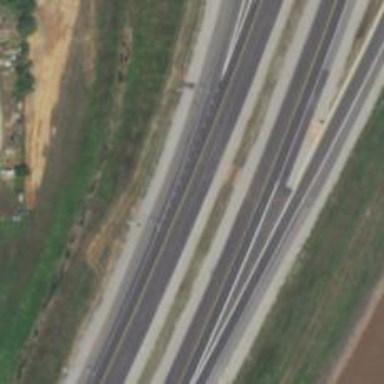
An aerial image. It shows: Asphalt motorway.